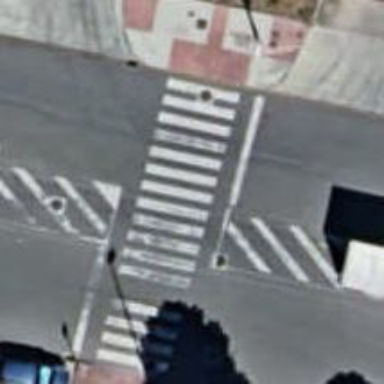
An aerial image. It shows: Zebra crossing on the road.